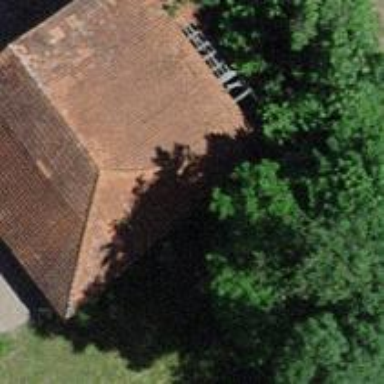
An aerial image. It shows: Rural barn.